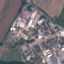
Land use / land cover: Industrial